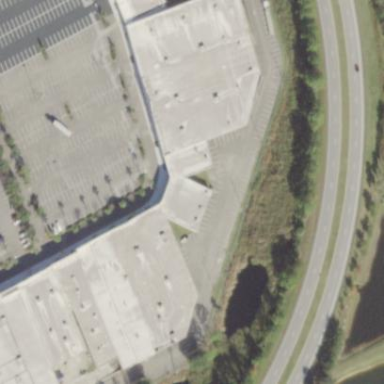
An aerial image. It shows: Building.